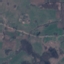
Land use / land cover: Pasture